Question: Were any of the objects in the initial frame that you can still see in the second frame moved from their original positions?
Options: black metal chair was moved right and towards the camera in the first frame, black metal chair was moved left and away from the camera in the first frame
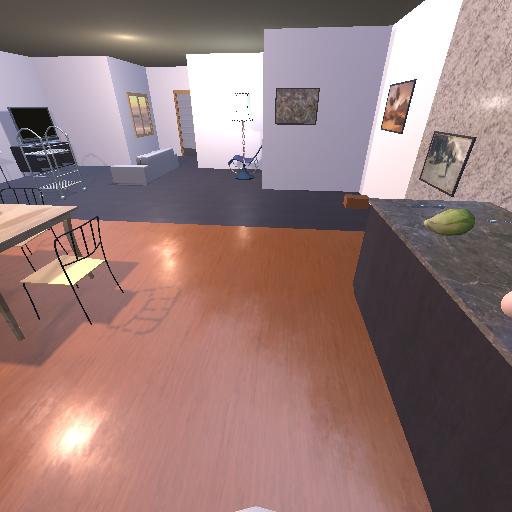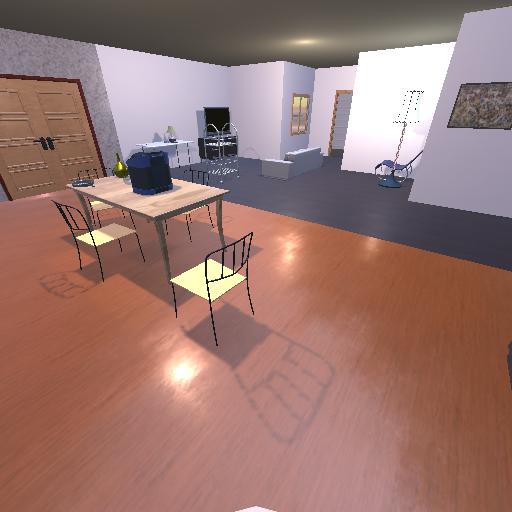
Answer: black metal chair was moved right and towards the camera in the first frame